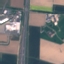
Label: Highway